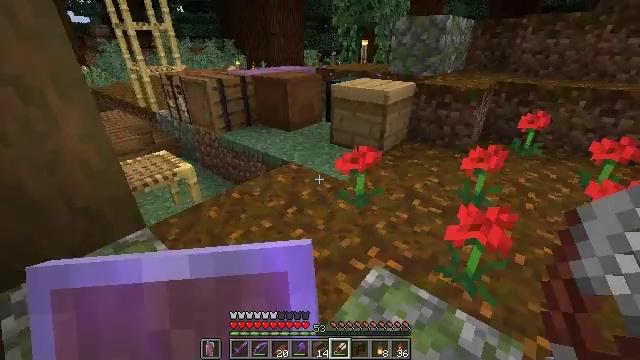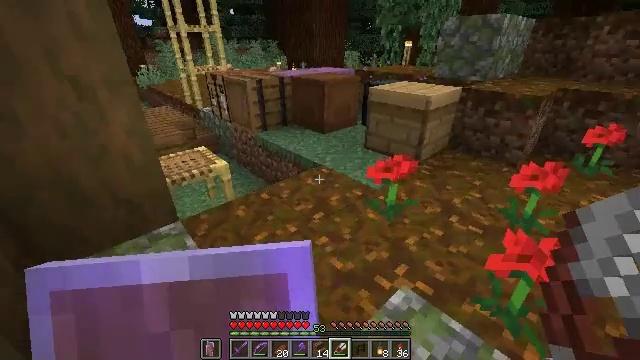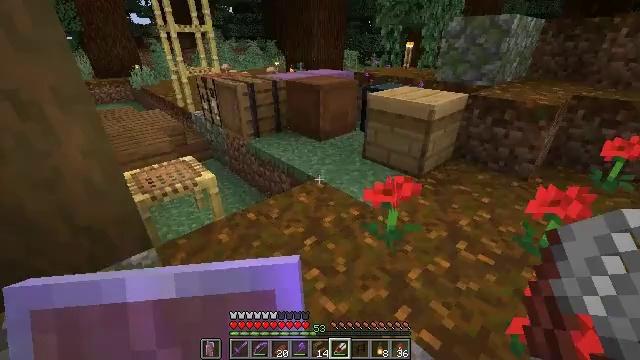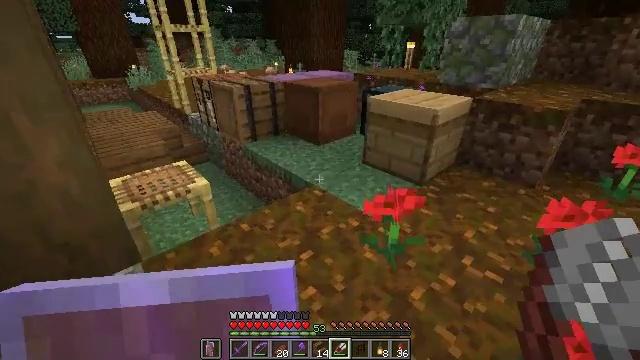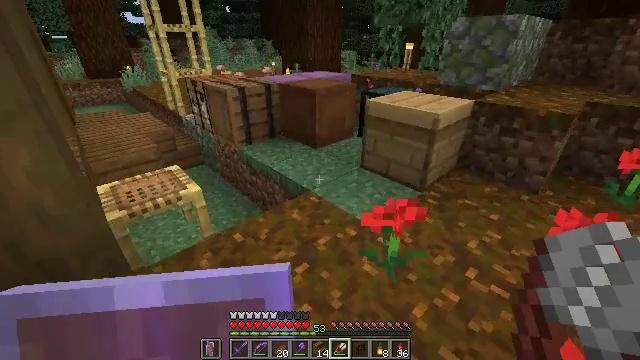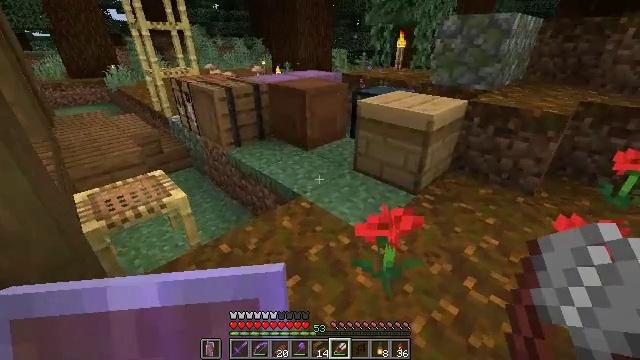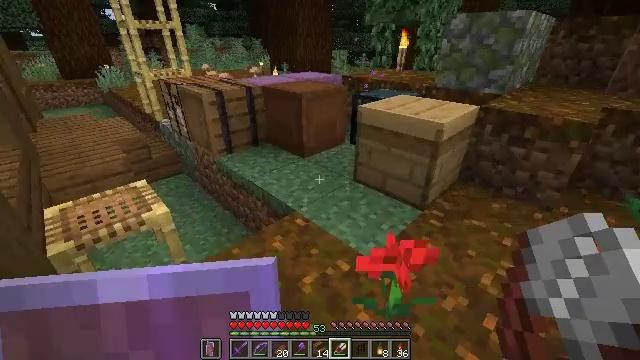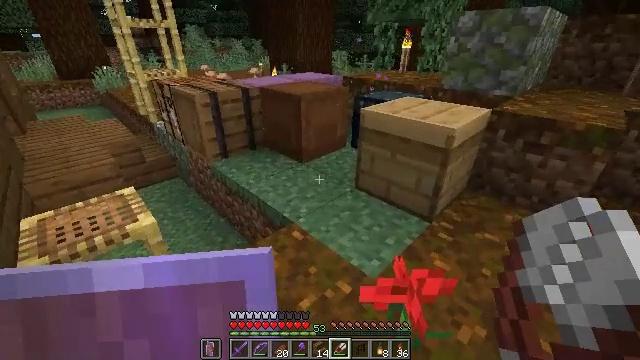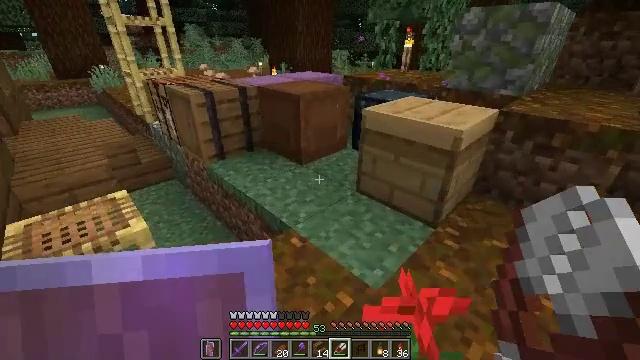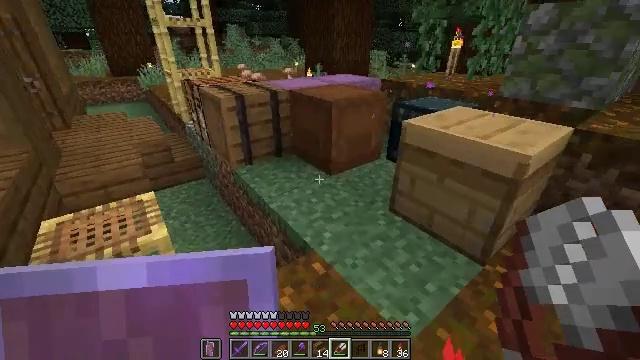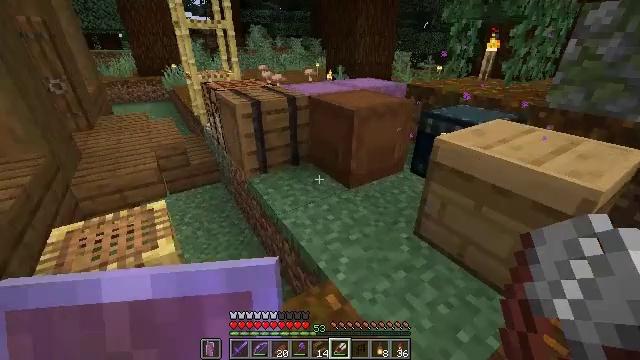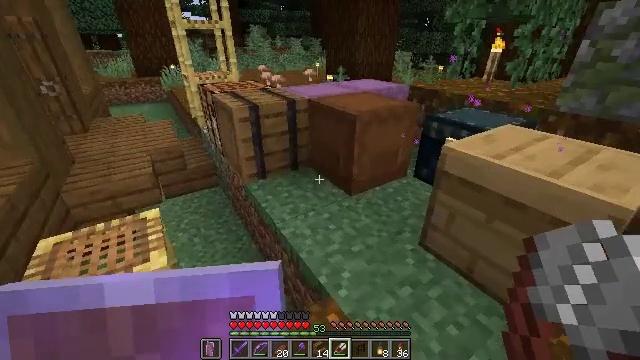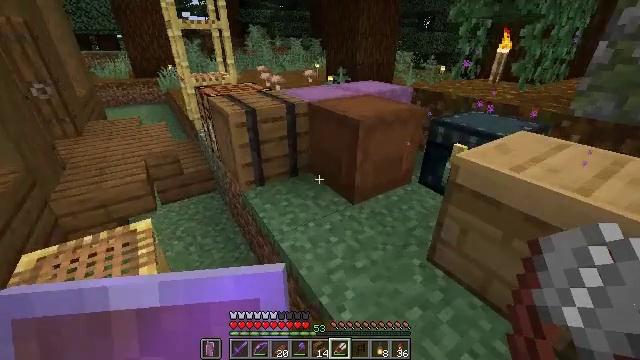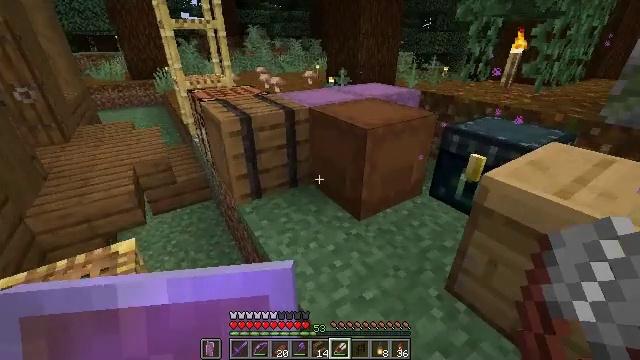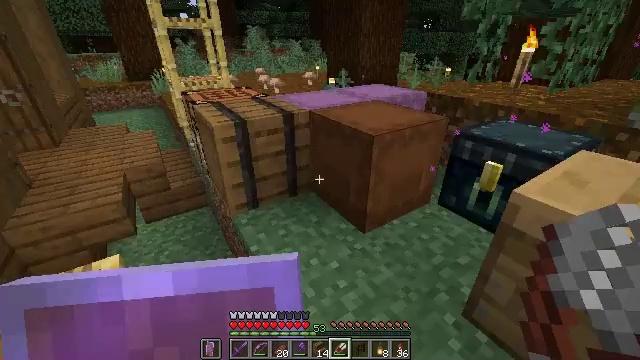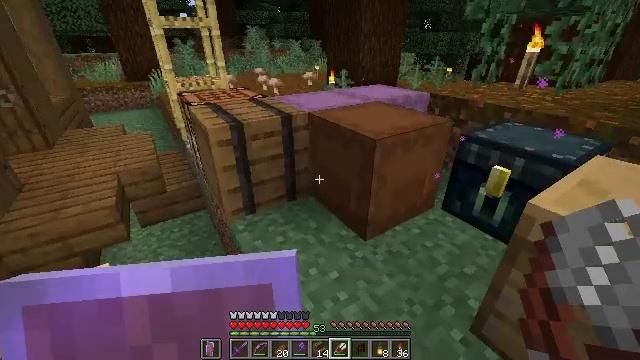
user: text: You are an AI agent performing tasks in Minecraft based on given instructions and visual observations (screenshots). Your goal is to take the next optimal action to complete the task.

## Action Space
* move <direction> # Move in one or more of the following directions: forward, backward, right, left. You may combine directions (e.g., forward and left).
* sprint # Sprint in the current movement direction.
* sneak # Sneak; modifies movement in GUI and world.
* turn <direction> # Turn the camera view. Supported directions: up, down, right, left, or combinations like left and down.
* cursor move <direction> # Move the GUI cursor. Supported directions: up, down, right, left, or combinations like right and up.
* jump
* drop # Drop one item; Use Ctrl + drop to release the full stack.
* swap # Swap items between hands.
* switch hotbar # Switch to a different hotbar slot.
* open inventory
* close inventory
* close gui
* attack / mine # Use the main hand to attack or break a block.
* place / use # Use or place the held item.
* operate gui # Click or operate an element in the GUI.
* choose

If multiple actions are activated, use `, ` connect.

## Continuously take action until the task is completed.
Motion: motion action
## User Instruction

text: Gather mossy cobblestone from a dungeon or ruin.
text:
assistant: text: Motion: move forward, turn left
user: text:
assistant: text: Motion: move forward
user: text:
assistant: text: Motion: move forward
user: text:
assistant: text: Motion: move forward
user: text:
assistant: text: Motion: move forward, turn right
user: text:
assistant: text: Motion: move forward
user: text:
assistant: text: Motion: move forward
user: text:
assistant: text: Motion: move forward
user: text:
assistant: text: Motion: move forward, turn left
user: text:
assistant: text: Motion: move forward, turn left
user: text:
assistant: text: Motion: move forward
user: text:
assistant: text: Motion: move forward
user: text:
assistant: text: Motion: move forward
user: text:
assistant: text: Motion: move forward
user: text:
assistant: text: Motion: no_op
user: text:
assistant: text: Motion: turn left
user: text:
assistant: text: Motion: turn left and up
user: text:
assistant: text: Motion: turn left and up
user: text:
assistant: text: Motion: no_op
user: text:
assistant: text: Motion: no_op
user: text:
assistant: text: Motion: no_op
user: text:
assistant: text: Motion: no_op
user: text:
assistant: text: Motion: use / place
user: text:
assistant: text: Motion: use / place
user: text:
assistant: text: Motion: use / place
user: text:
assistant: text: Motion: no_op
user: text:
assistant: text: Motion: no_op
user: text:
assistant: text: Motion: no_op
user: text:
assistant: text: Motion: no_op
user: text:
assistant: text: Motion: no_op